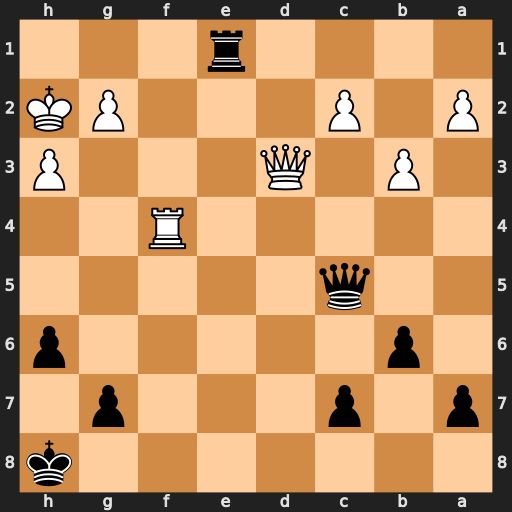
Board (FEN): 7k/p1p3p1/1p5p/2q5/5R2/1P1Q3P/P1P3PK/4r3
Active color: b
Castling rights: -
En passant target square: -
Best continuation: Qg1+ Kg3 Re3+ Qxe3 Qxe3+